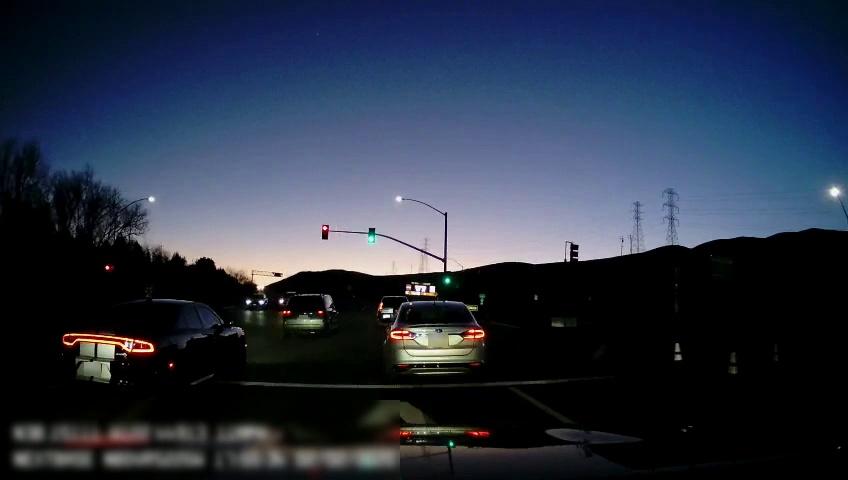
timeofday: Dusk/Dawn/Twilight
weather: Other
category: Drivable Space
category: Vehicles | SUV
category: Vehicles | SUV
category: Vehicles | Car
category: Vehicles | SUV
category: Vehicles | Car
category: Vehicles | Car
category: Lanes | Alternate Lane
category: Traffic | Lights
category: Traffic | Lights
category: Traffic | Lights
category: Traffic | Lights
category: Traffic | Signs